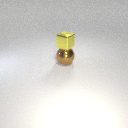
large brown metal sphere below small yellow metal cube